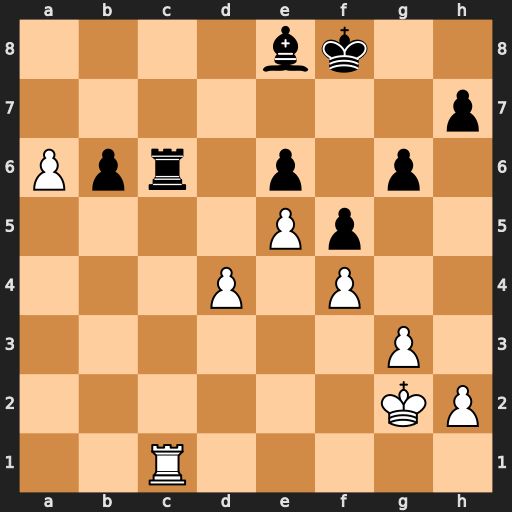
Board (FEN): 4bk2/7p/Ppr1p1p1/4Pp2/3P1P2/6P1/6KP/2R5
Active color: w
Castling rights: -
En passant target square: -
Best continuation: a7 Rxc1 a8=Q